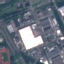
Land use / land cover class: Industrial